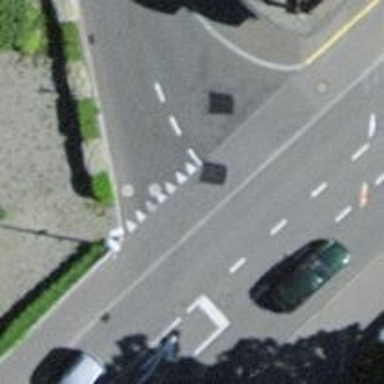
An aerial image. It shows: Road with "give way" sign.